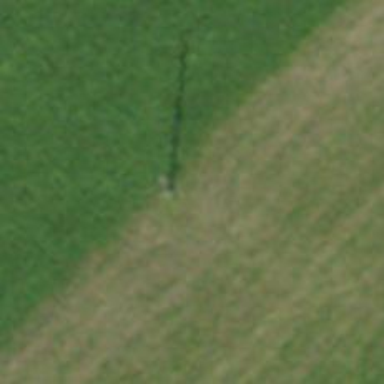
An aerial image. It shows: Power pole.